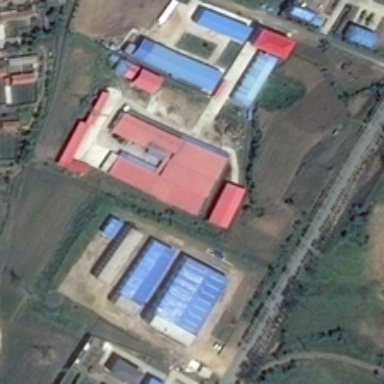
The red and blue roof factory on the grassy ground is located between a road and a residential area .